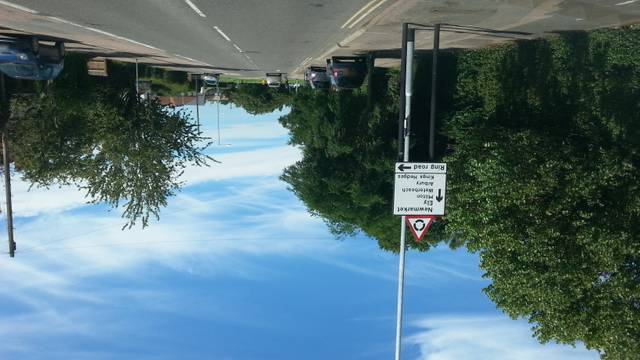
Region: United Kingdom
Coordinates: 52.218, 0.1304